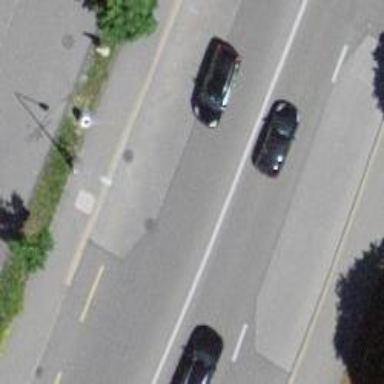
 along with designated lanes for cycling."